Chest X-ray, AP view. Patient: 46 years old, sex M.
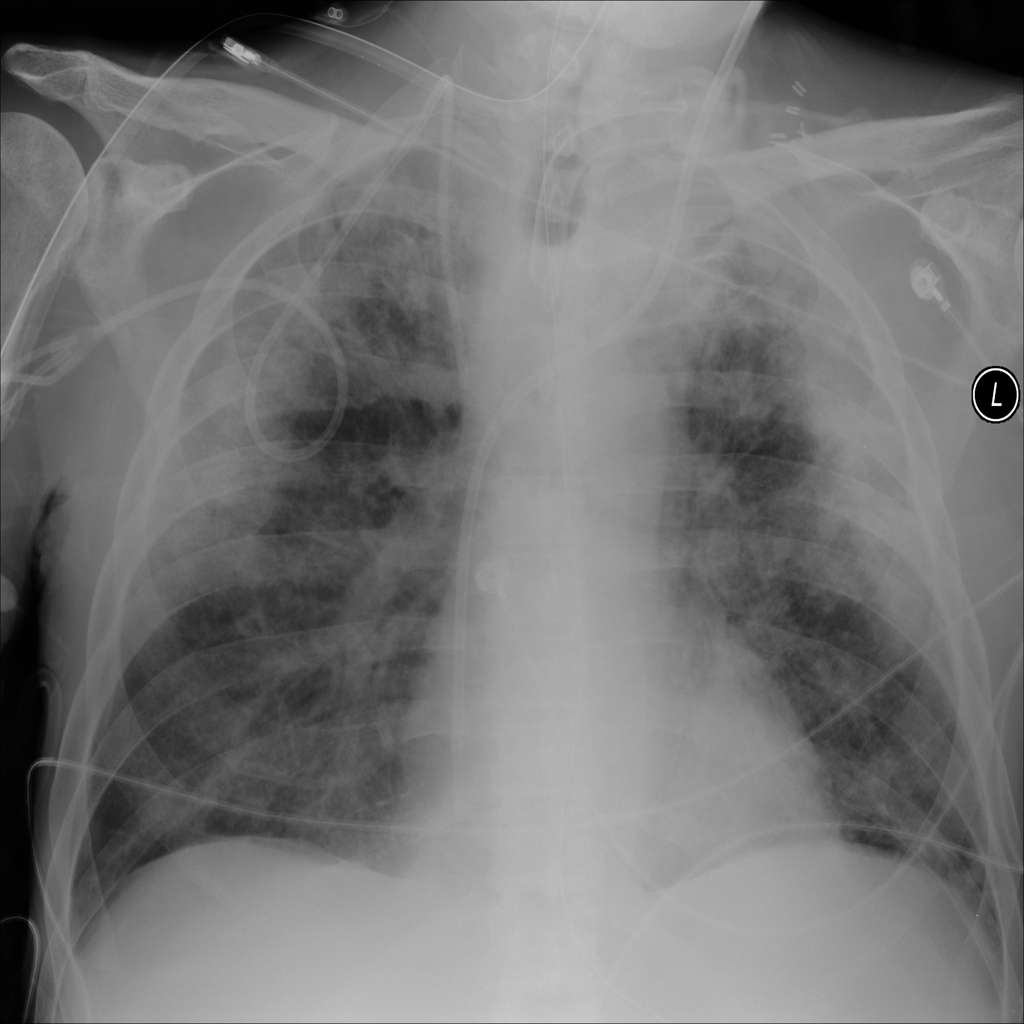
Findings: No Finding